Question: So far I met all preconditions to perform a build, i have
- a build user, a build repository workspace
- a build server with a running build engine
- a build definition (command line) and a lot of build results...
When my build is running it creates some extra information in a build.log file...
How can I attach that file from the build server to the build result after the build job is done? (well - it should be done at the end of the build job, not after the job is done). The file should be added by the build job and not be added manually...

i know it should be easy, but honestly - i'm stuck a bit, maybe even ashamed to ask such an trivial question...
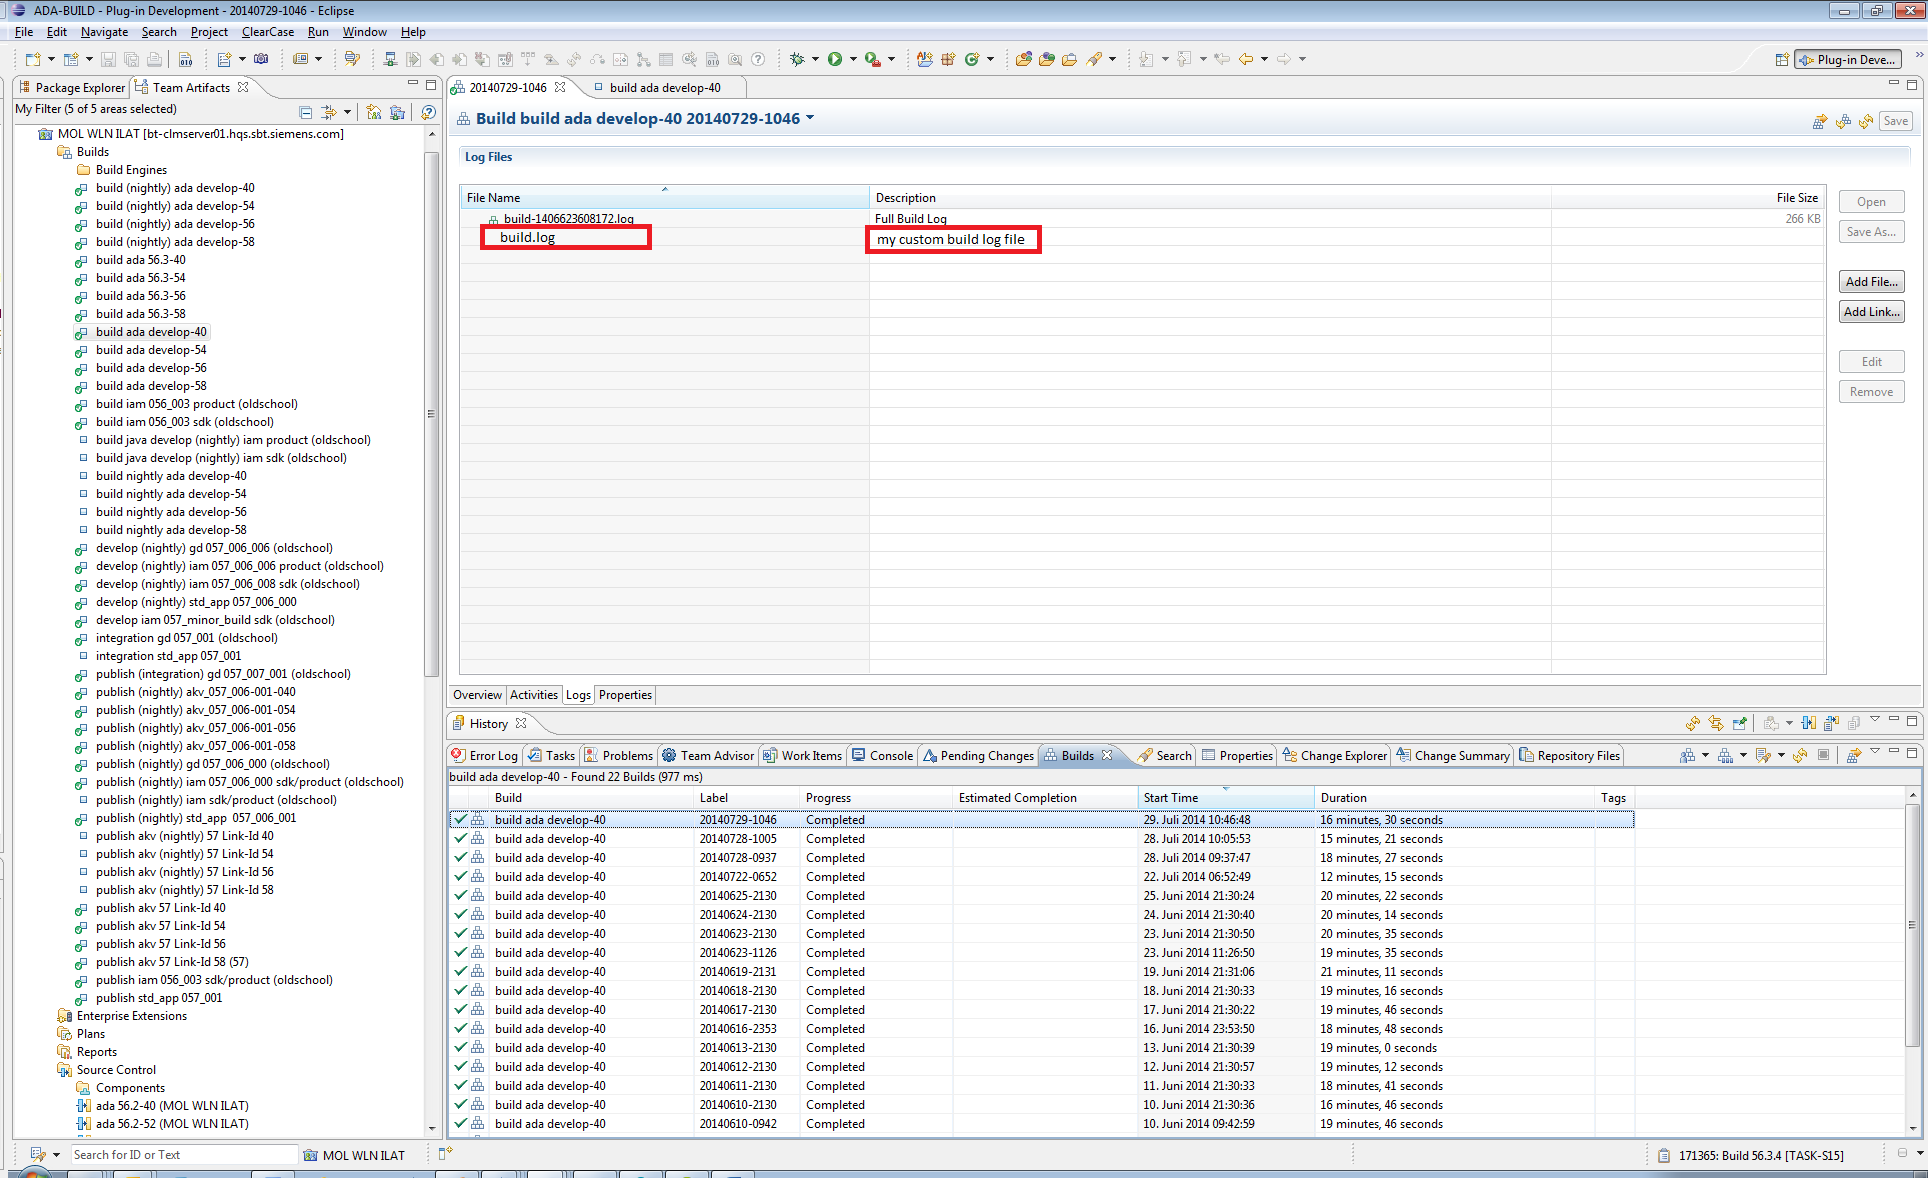
Answer: The easiest way to attach files to the is by running the respective <URL>.
You will need to provide an , available for Download from , and pass it via command line (example below).
'''
ant -lib /opt/rtc-build-toolkit/buildsystem/buildtoolkit
'''
It will obviously require you to add this command to your build script (or Jenkins if it's the case). Either way, it's much more simple than programatically. RTC API has its tricks. Not fun. :-)
Just in case, IBM provides several other Ant Tasks for publishing stuff, see <URL>.